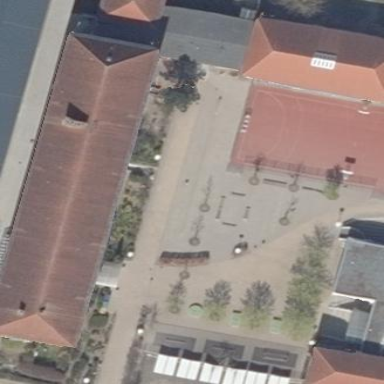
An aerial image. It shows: School.